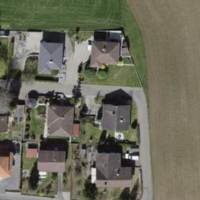
EUNIS habitat code: 52
Species observed at this site:
Euonymus europaeus